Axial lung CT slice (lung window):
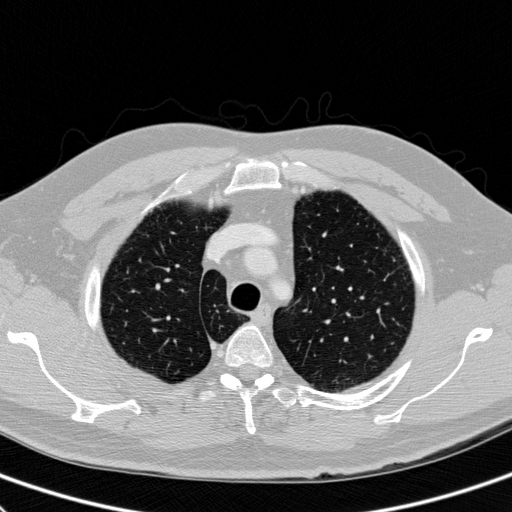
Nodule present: no